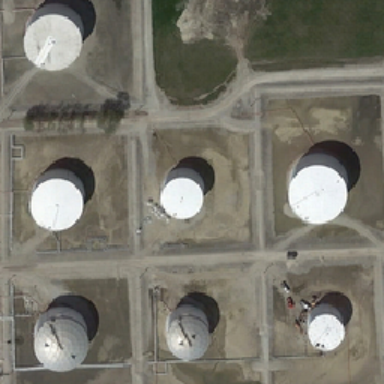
There are only a few grass in the northeast .